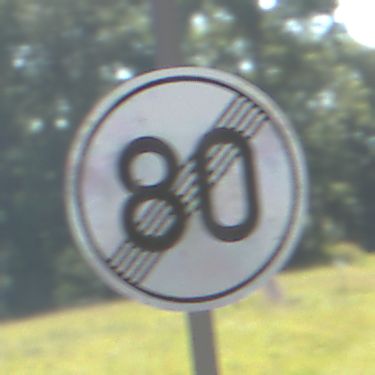
Verkehrszeichen: EndeGeschwindigkeit80
Umgebung: Outdoor, Nature
Tageszeit: Midday
Wetter: Clear
Licht: Natural
Jahreszeit: NotSpecified
Kontrast: HighContrast